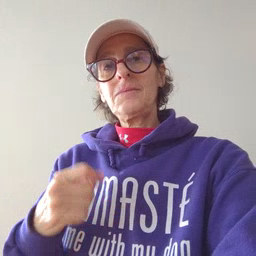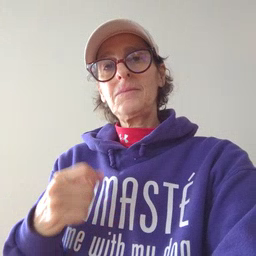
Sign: black